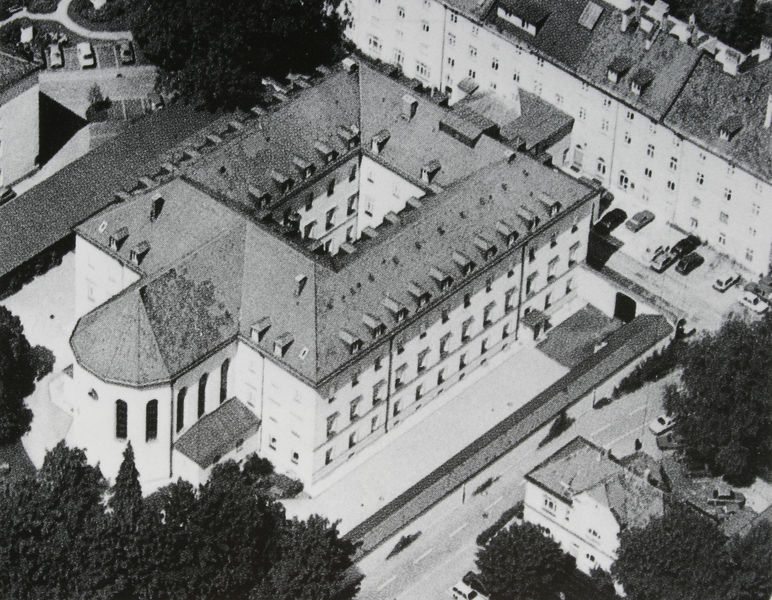
Titel: Mutterhaus und Kirche der Barmherzigen Schwestern, München - Luftaufnahme
Künstler: Friedrich von Gärtner
Standort: München
Institution: Mutterhaus und Kirche der Barmherzigen Schwestern
Schlagwörter: baum, blätter, flügel, himmel, laub, schatten, weiß, bäume, stadt, fenster, grau, licht, schwarz, strasse, tür, anlage, dach, gebäude, haus, park, architektur, häuser, kirche, wege, wald, schornstein, ansicht, schule, dächer, mauer, schornsteine, hof, platz, vogelperspektive, auto, menschenleer, tor, anbau, aufsicht, foto, fotografie, luftaufnahme, oben, photographie, straßen, eingang, erker, innenhof, kloster, palazzo, rundfenster, draufsicht, dachfenster, gauben, schwarz weiss, photo, geometrisch, mezzanin, profan, apsis, verkehr, schlos, chor, kapelle, etagen, geschosse, block, stockwerke, viereck, aufnahme, autos, fahrzeuge, foro, bauwerk, kreuzgang, häuserzeile, parkplatz, pultdach, rundgang, chorabschluss, absiss, luftbild, parken, klosteranlage, karree, vierflügelanlage, schattena, parkplätze, klosterkomplex, kmplex, vierflügelbau, dachziegel